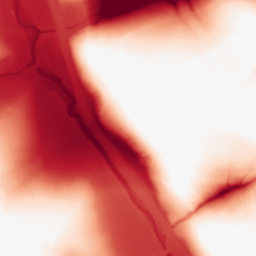
Category: morphological
Decomposition family: tophat
Decomposition parameters: size: 100
mode: black
Upsampling method: bspline
Upsampling parameters: scale: 8
Upsampling scale: 8